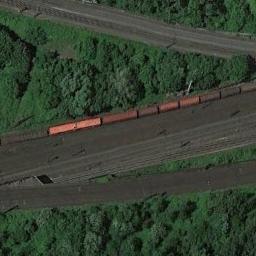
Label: railway